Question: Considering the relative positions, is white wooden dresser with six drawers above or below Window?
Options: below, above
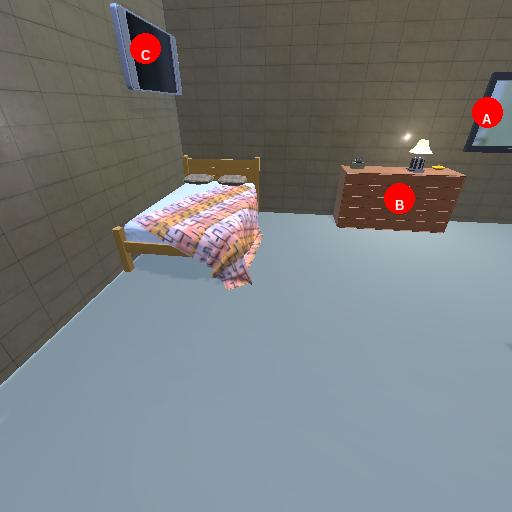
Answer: below